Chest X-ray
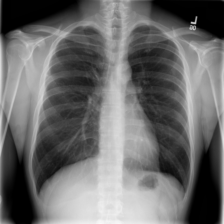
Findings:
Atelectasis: negative
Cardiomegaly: negative
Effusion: negative
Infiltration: negative
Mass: negative
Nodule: negative
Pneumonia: negative
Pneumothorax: negative
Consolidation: negative
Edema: negative
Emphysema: negative
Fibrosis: negative
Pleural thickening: negative
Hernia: negative